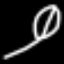
Label: leaf